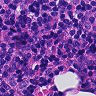
Metastatic tissue present: no